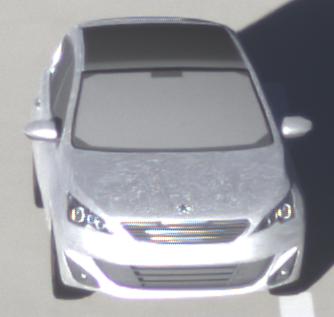
Make: Peugeot
Model: 308 VTi 82
Detailed model: 308 (II)
Model produced from: 2013/09
Model produced until: 2014/11
Doors: 5
Color: white
Road condition: dry road
Daytime: sunrise or sunset
Contrast: high contrast